Question: '''
import React, { Component } from "react";
import axios from "axios";
import DatePicker from "react-datepicker";
import "react-datepicker/dist/react-datepicker.css";
export default class TodoCreate extends Component {
constructor(props) {
super(props);
this.userInput = React.createRef();
this.onChangeUsername = this.onChangeUsername.bind(this);
this.onChangeDescription = this.onChangeDescription.bind(this);
this.onChangeDate = this.onChangeDate.bind(this);
this.onSubmit = this.onSubmit.bind(this);
this.state = {
username: "",
description: "",
date: new Date(),
users: [],
};
}
componentDidMount() {
axios
.get("http://localhost:5000/users/")
.then((response) => {
if (response.data.length > 0) {
this.setState({
users: response.data.map((user) => user.username),
username: response.data[0].username,
});
}
})
.catch((err) => {
err.status(400).json("Error:" + err.response);
});
}
onChangeUsername(e) {
this.setState({
username: e.target.value,
});
}
onChangeDescription(e) {
this.setState({
description: e.target.value,
});
}
onChangeDate(date) {
this.setState({
date: date,
});
}
onSubmit(e) {
e.preventDefault();
const todo = {
username: this.state.username,
descriptipn: this.state.description,
date: this.state.date,
};
console.log(todo);
axios
.post("http://localhost:5000/todos/add", todo)
.then((res) => console.log(res.data));
// window.location = "/";
}
'''
Path 'http://localhost:5000/todos/add' it's correct. Backend post processes works too. I think this problem could be caused by everything, I can't find where I went wrong. I would be grateful if you could help me with this.

Here is my routing:
'''
router.route("/add").post((req, res) => {
const username = req.body.username;
const description = req.body.description;
const date = Date.parse(req.body.date);
const newTodo = new Todo({
username,
description,
date,
});
newTodo
.save()
.then(() => res.json("Todo added!"))
.catch((err) => res.status(400).json("Error: " + err));
});
'''
Model:
'''
const mongoose = require("mongoose");
const Schema = mongoose.Schema;
const todoSchema = new Schema(
{
username: { type: String, required: true },
description: { type: String, required: true },
date: { type: Date, required: true },
},
{
timestamps: true,
}
);
const Todo = mongoose.model("Todo", todoSchema);
module.exports = Todo;
'''
Using insomnia, I can save data to mongodb Atlas and have it processed. I can add the user in the frontend without any problems.
<URL>
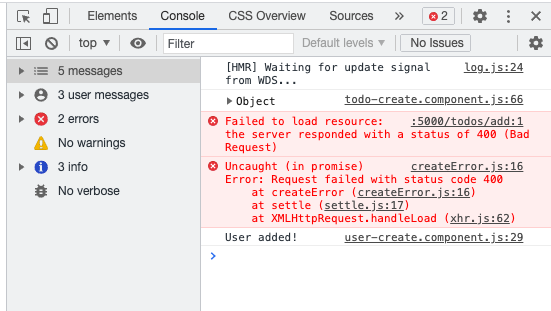
Answer: There is a typo when defining the request payload. "descriptipn" should be "description", otherwise your service rejects the request because the description field has been made required.
It should be:
'''
const todo = {
username: this.state.username,
description: this.state.description,
date: this.state.date,
};
'''